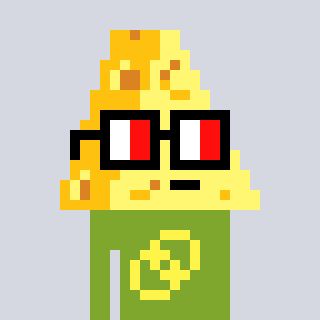
a pixel art character with square glasses with black frames and red eyes, a cheese-shaped head and a slimegreen-colored body on a cool background